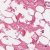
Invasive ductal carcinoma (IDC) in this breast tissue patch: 0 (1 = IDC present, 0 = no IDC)